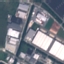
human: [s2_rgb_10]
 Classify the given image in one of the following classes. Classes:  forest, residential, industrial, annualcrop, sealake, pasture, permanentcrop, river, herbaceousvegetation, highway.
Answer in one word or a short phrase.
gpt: Industrial